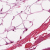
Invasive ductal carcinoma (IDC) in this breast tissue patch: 0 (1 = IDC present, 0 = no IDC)